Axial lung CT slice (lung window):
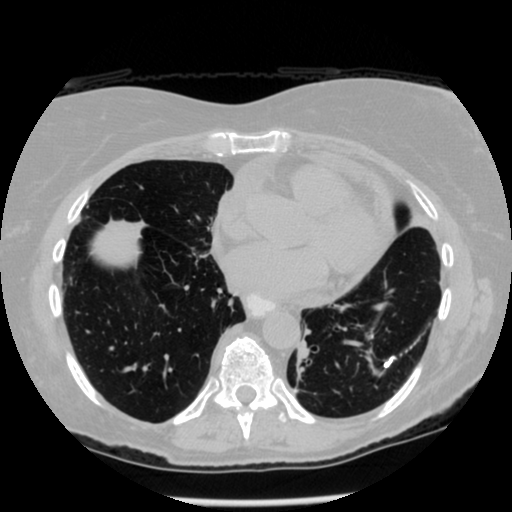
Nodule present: no